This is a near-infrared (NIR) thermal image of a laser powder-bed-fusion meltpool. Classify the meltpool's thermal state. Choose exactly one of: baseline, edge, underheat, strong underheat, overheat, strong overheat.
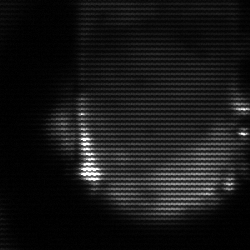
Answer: baseline